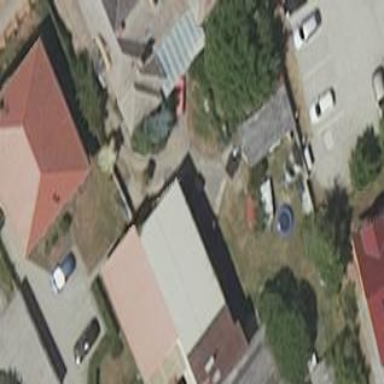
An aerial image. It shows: Shed building.